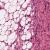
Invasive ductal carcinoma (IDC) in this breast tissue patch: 1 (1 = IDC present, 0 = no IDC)